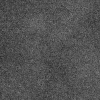
Atmospheric dust classification: dusty